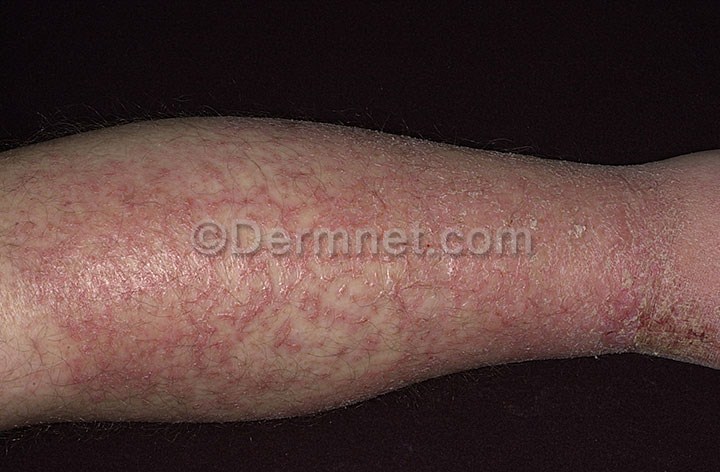
Disease: Eczema Photos